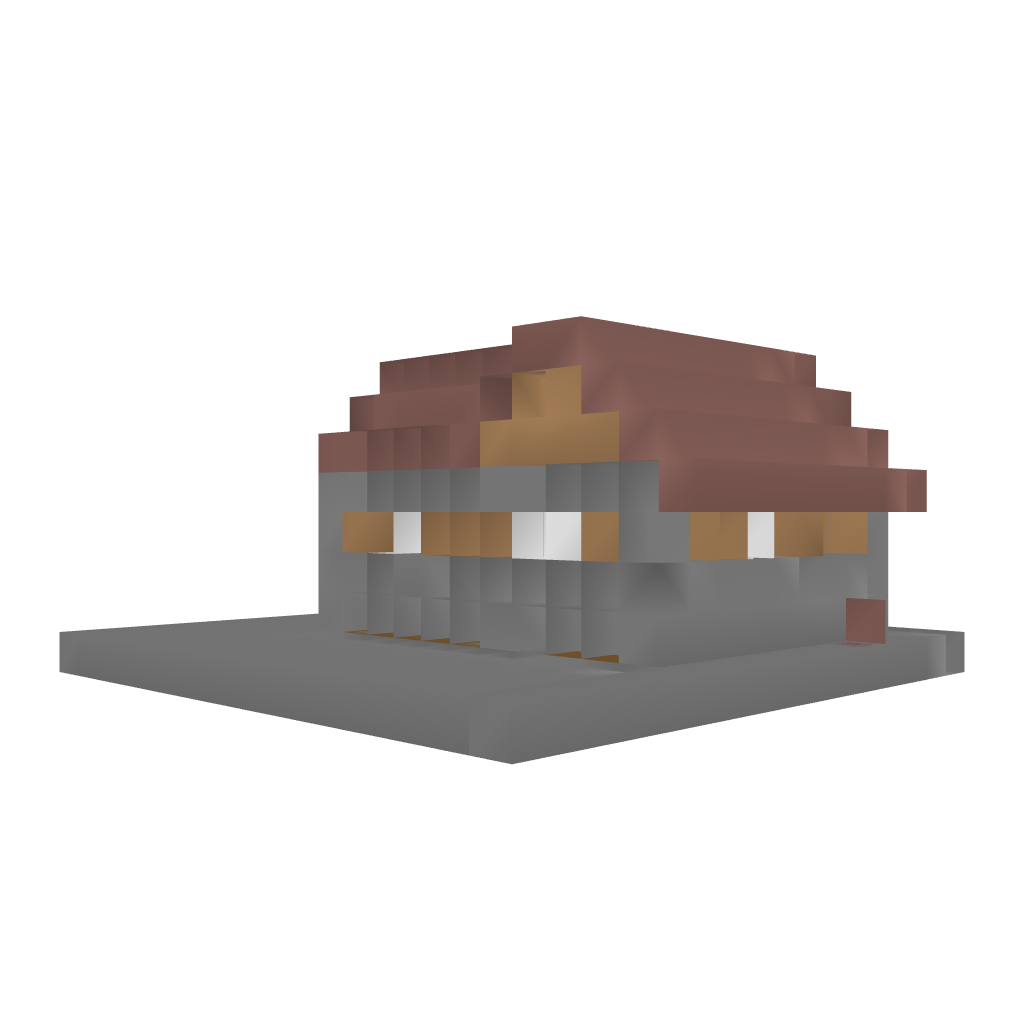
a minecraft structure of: Blocks Ahoy Hotel good quality